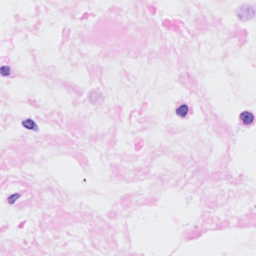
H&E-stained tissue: Breast